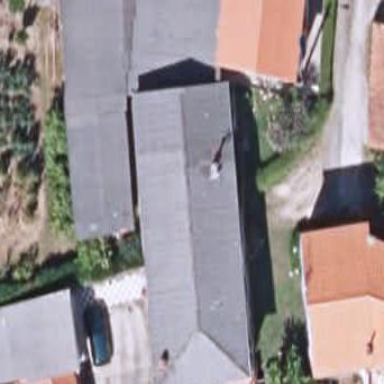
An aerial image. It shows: Simple house.